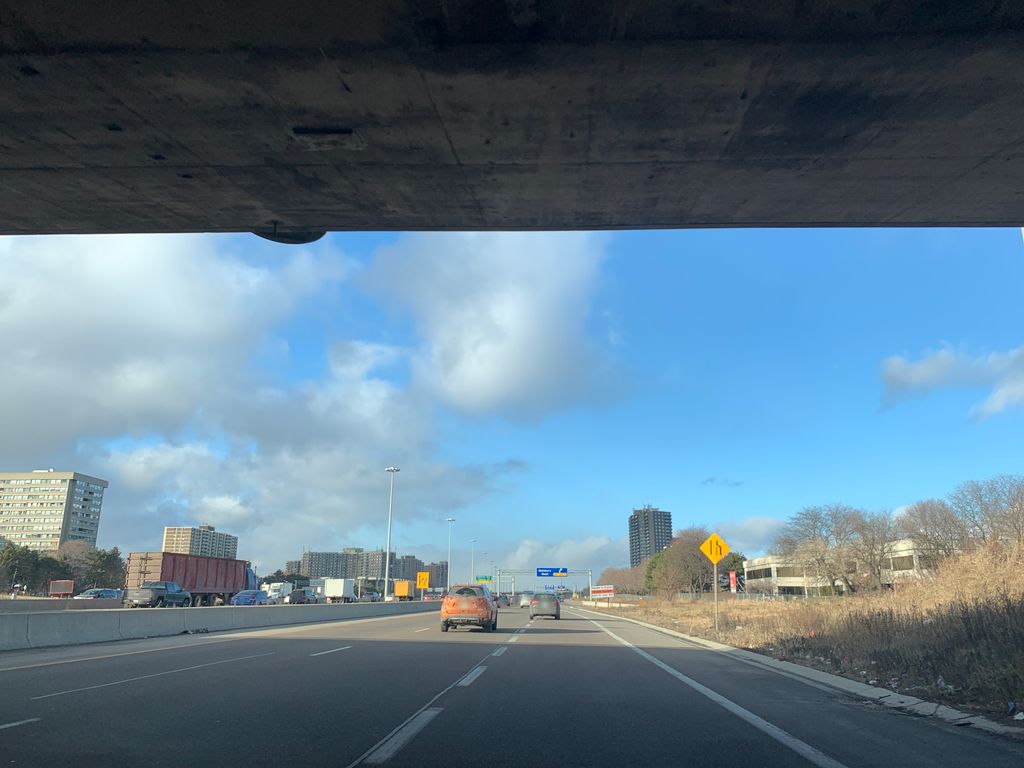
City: toronto